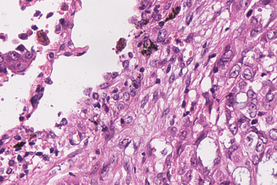
Tumor epithelial tissue: yes
Tumor-associated stroma tissue: yes
Normal tissue: no